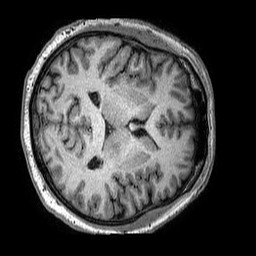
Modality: T1w
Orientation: axial
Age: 66
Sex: male
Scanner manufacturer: philips
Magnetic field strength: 3 T
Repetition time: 0.006652 s
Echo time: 0.002978 s